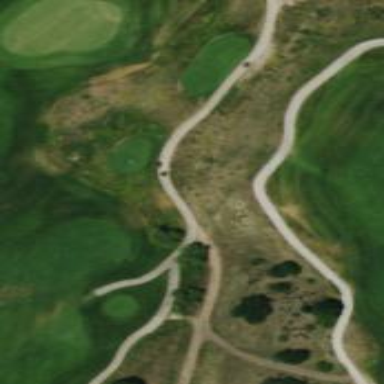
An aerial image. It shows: Path designated as golf cart path. It is specifically intended for golf carts.